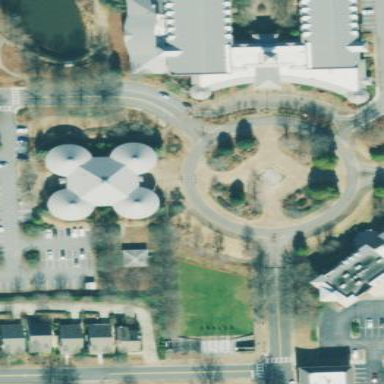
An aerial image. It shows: Roundabout with paving stones surface. There are sidewalks on both sides.